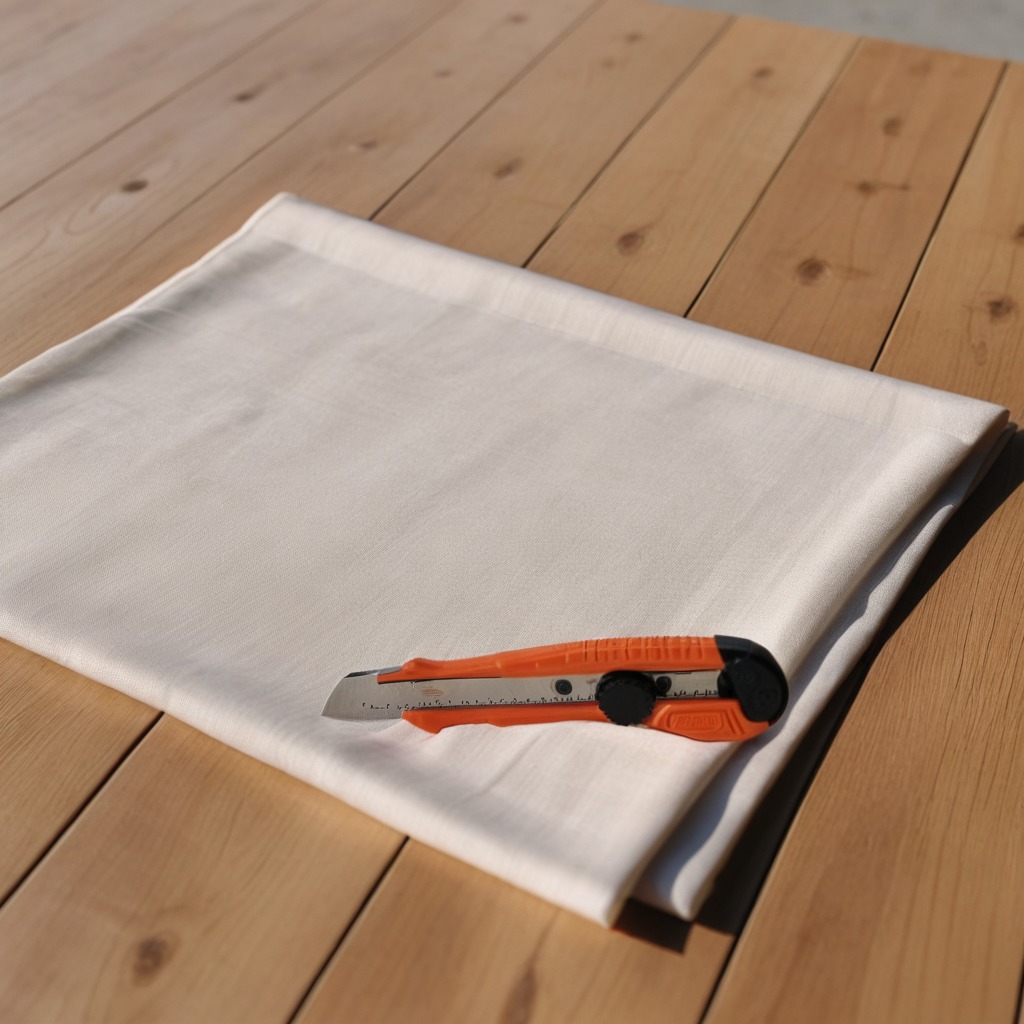
A utility knife lies on the wooden table in an outdoor workshop during daytime bright natural light soft shadows worn but beneath the cloth.